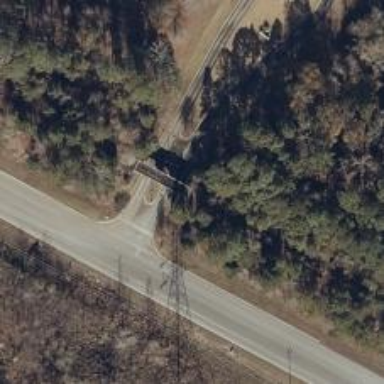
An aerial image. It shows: Disused railway spur bridge.